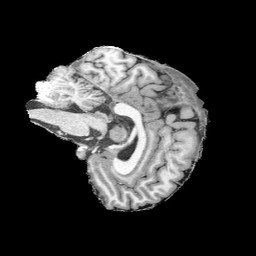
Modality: UNIT1
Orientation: sagittal